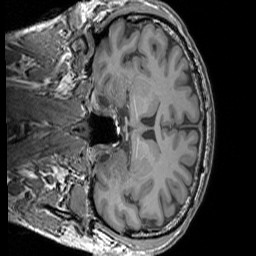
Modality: T1w
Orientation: coronal
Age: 43
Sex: male
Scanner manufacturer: siemens
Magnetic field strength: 3 T
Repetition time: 1.83 s
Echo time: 0.00303 s